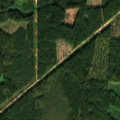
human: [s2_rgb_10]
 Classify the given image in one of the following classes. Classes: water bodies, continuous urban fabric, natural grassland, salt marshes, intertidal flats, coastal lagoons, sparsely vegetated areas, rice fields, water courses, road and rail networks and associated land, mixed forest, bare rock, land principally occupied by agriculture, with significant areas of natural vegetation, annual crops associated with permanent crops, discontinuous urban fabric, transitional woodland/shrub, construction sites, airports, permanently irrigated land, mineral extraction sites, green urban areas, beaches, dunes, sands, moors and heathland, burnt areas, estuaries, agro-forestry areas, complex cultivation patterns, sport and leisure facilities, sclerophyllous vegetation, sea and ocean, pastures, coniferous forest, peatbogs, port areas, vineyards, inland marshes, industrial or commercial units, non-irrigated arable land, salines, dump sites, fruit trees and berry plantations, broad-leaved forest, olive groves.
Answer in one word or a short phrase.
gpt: coniferous forest, mixed forest, transitional woodland/shrub